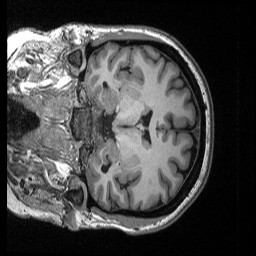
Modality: T1w
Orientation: coronal
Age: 26
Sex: female